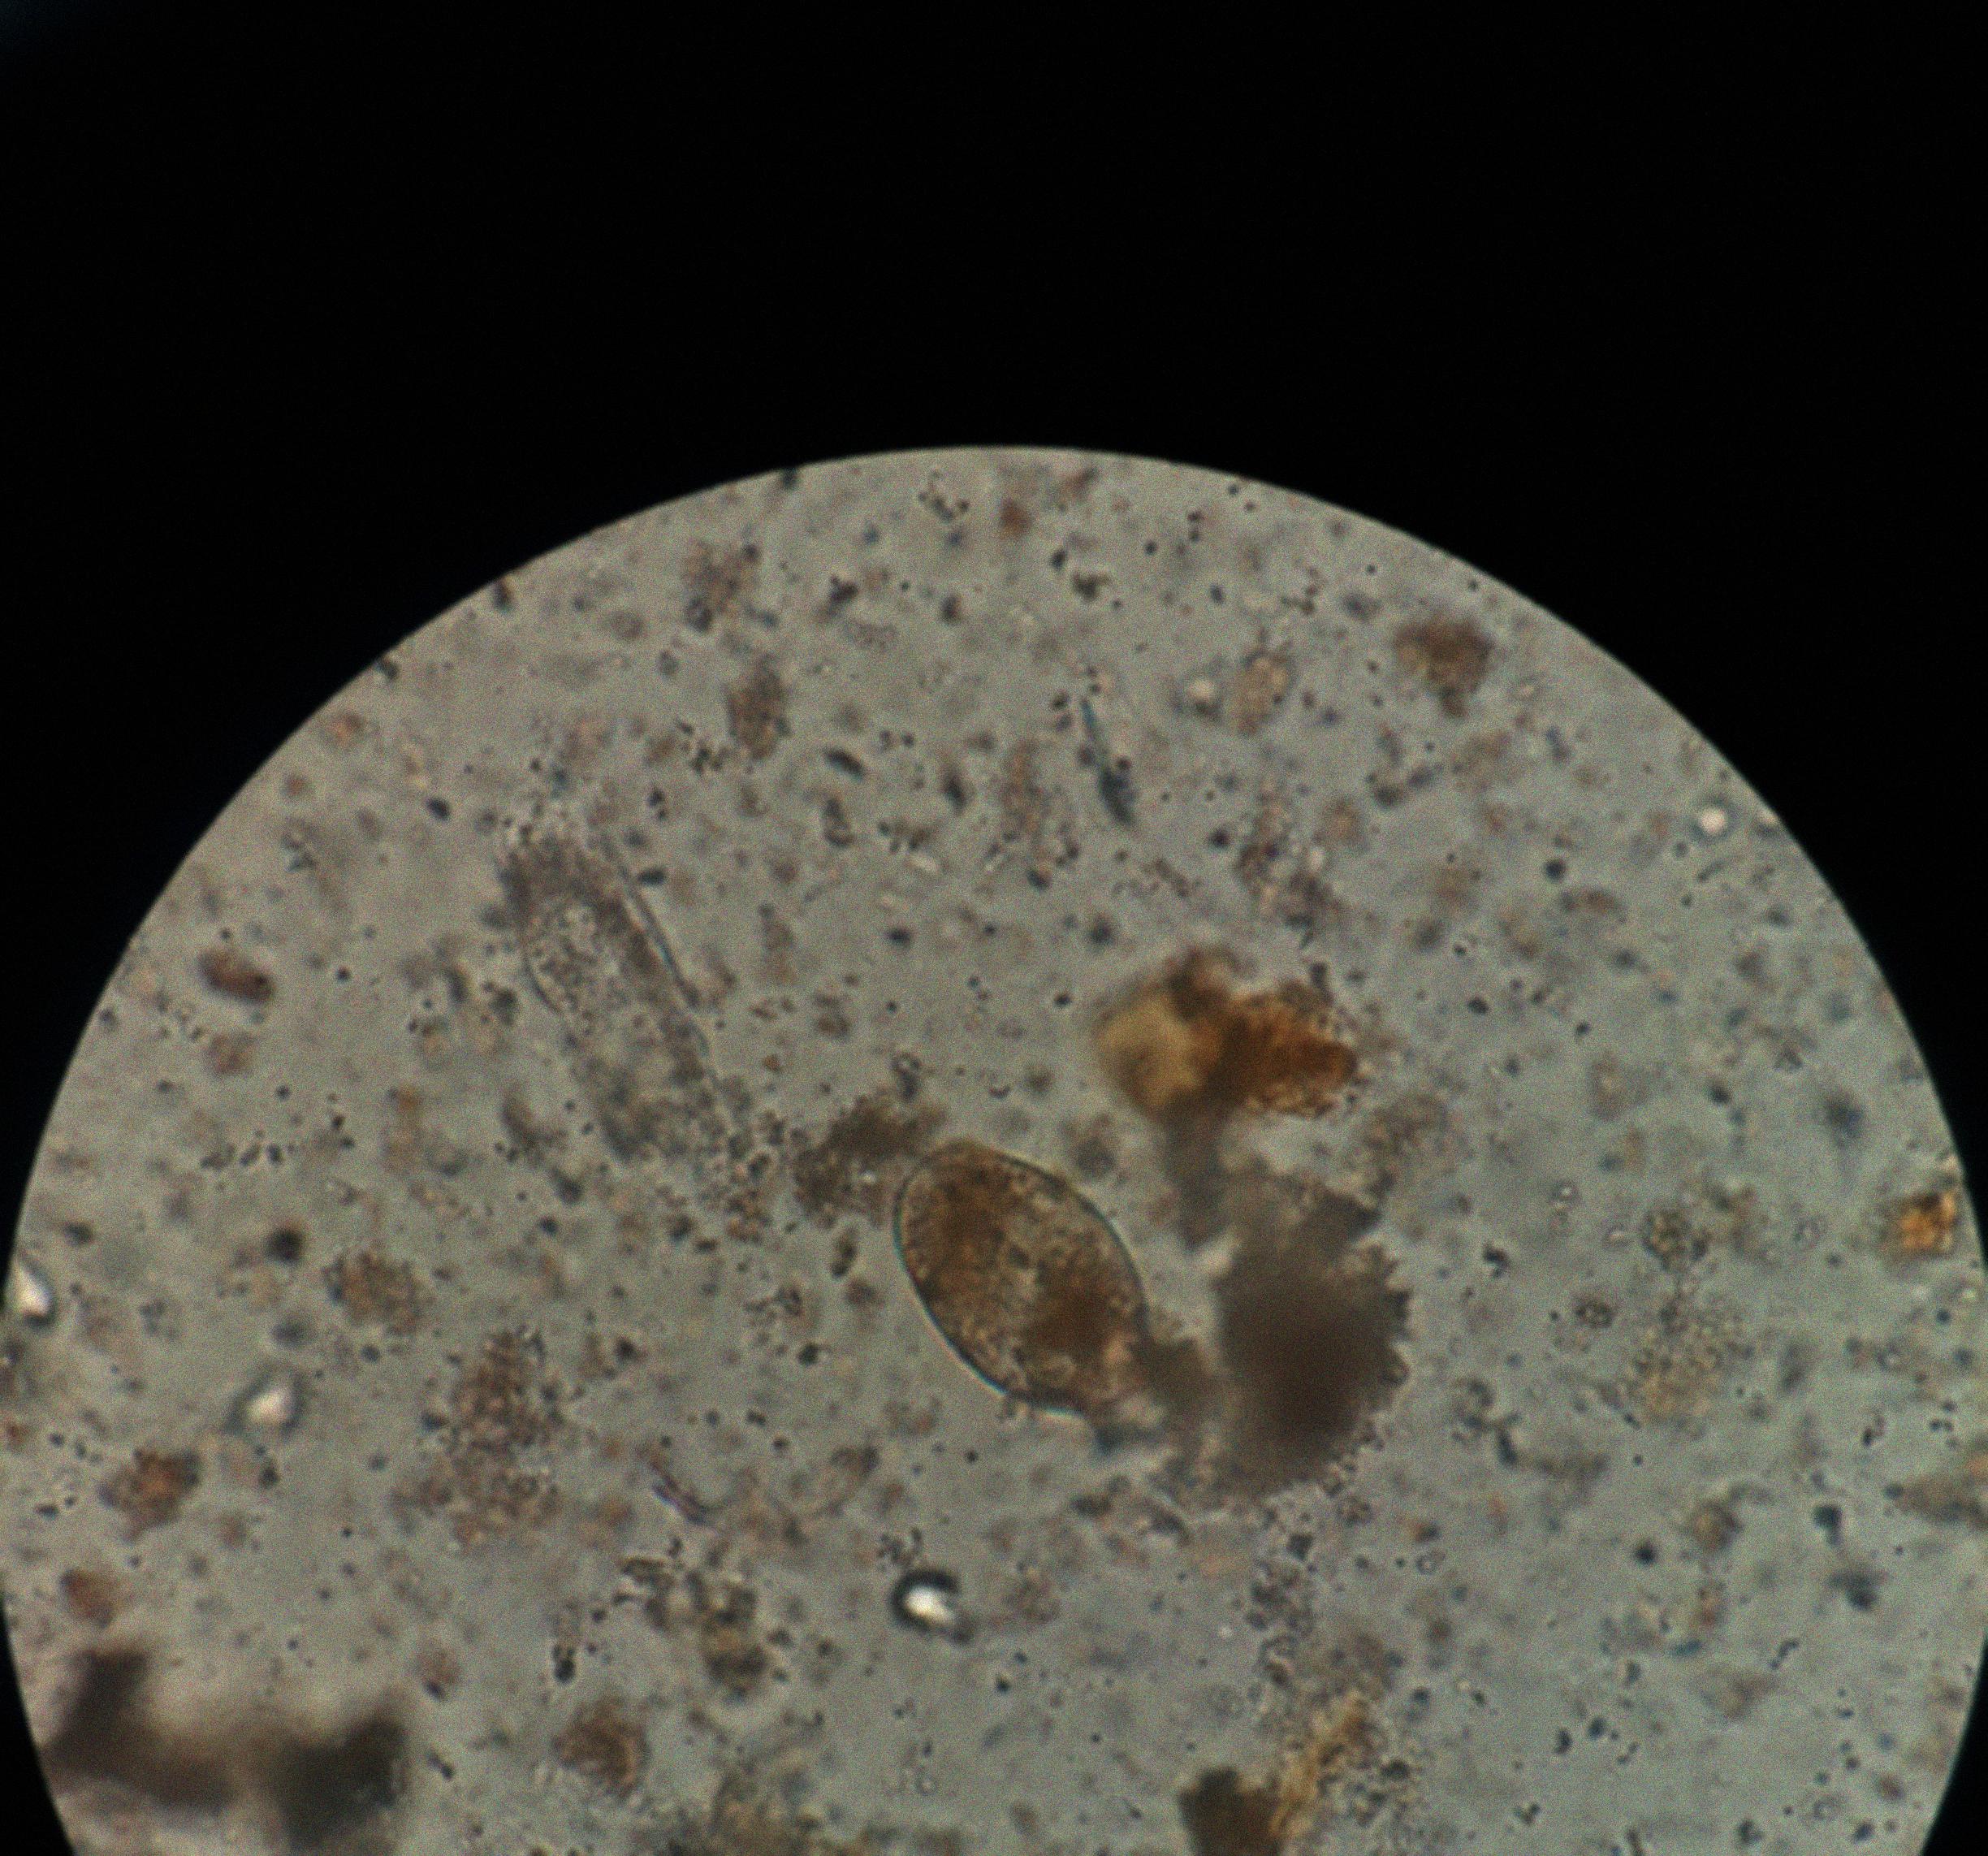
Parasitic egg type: Fasciolopsis buski